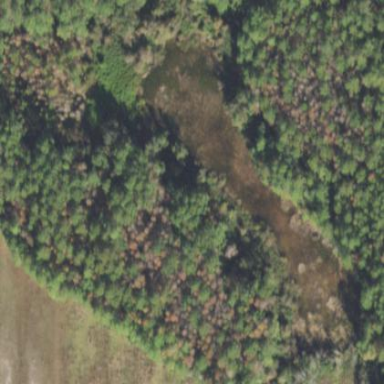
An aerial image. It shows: Marshy wetland area.